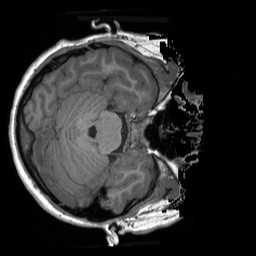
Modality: T1w
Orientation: axial
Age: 21
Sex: female
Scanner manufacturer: siemens
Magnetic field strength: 3 T
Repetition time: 1.9 s
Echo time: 0.00232 s